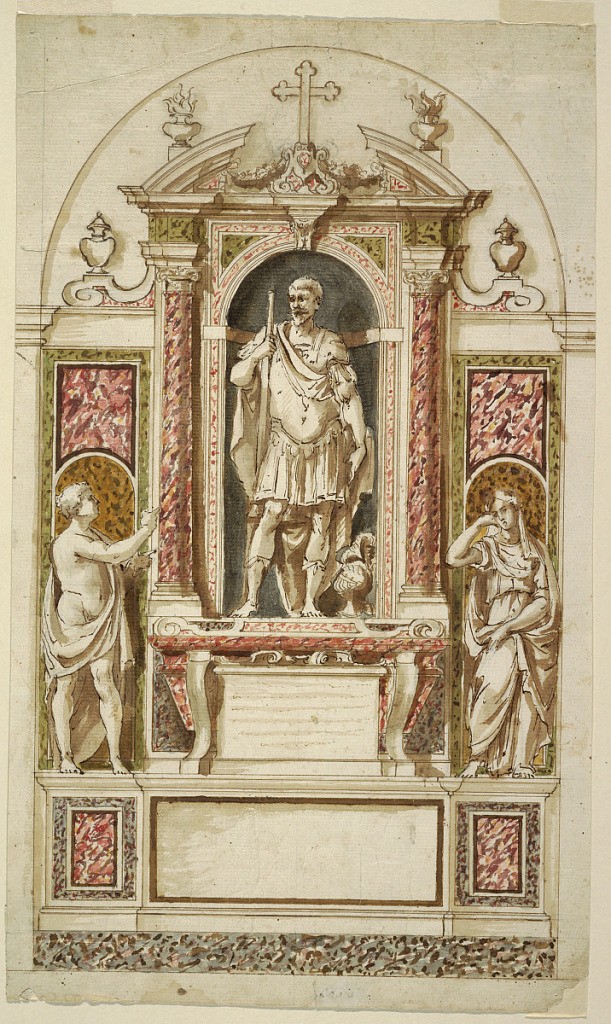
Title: Project for a Sepulchral Monument
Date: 1600–1625
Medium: Pen and ink, brush and watercolor on paper
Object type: Drawing
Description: Vertical rectangle. Retable scheme. Below are a base and a dado. A sarcophagus with the tablet for the inscription between its legs stands below in the center of the upper part. Above it is a niche with a broken pediment and flanked by embedded columns. A statue of a man in classical armor with a lance stands in it. In front of the lower lateral panels are statues of women, a nude one with a cloth at left, a mourning one at right. Framed by the outlines of a bay in a church. Project intended to be executed in white and colored marbles.